Field crop: tomato
Growth stage: 1
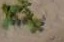
Species: portulaca